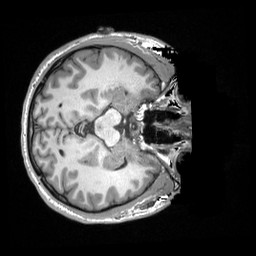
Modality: T1w
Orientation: axial
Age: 33
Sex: male
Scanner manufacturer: siemens
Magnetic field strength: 3 T
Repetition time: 2.3 s
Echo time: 0.00298 s